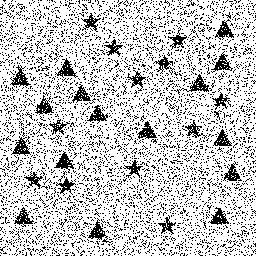
Squares: 0
Triangles: 16
Stars: 12
Total shapes: 28